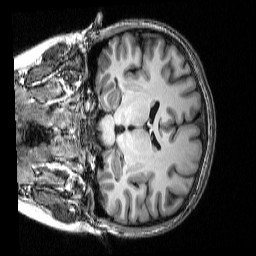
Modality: T1w
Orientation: coronal
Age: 21
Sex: female
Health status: healthy
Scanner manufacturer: siemens
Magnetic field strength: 3 T
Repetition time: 2.53 s
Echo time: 0.00339 s